Brain MRI, t1w sequence, axial 2D slice.
Patient: age 42, sex F, weight 95 kg, height 1.95 m
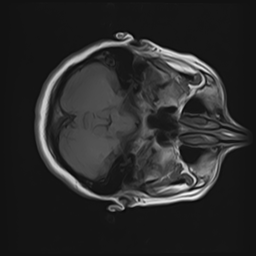